【题型】解答题　【知识点】平面几何　【难度】easy
如图，$\triangle ABC$为直角三角形，$\angle C=90^\circ$，直角边$BC$与半圆$O$交于点$E$，$OA \perp AC$，$BA$平分$\angle CBD$，$BD$是半圆$O$的直径．

\vspace{3pt}
\noindent
(1)求证：$AC$与半圆$O$相切；

\noindent
(2)若$BD=12$，$BE=8$，求$AC$的长．
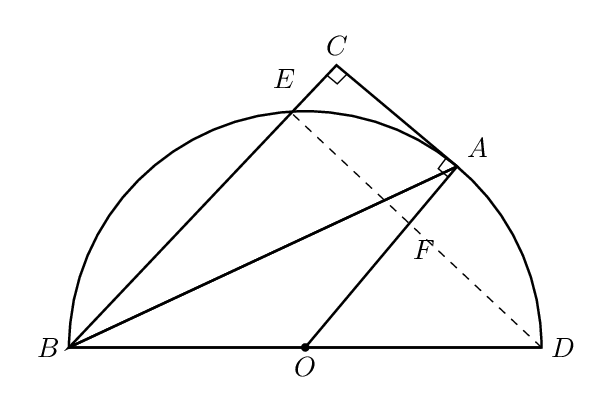
【解答】
\vspace{8pt}
\noindent
\textbf{【答案】}
(1)见解析；
(2)$2\sqrt{5}$

\vspace{3pt}
\noindent
\textbf{【分析】}
(1) 证明$OA \parallel BC$，$\angle OAB = \angle ABD$，得到$OA=OB$，$OA$为半径，即可得证；

(2) 连接$DE$，交$OA$于点$F$，证明四边形$ACEF$为矩形，得到$AC=EF$．由勾股定理可得$DE=\sqrt{BD^2-BE^2}=\sqrt{12^2-8^2}=4\sqrt{5}$，即得结论．

\vspace{5pt}
\noindent
\textbf{【详解】}
(1) 证明：$\because OA \perp AC$，即$\angle CAO=90^\circ$，

$\therefore \angle C + \angle CAO = 180^\circ$，

$\therefore OA \parallel BC$，

$\therefore \angle CBA = \angle OAB$．

\noindent
$\because BA$平分$\angle CBD$，

$\therefore \angle CBA = \angle ABD$，

$\therefore \angle OAB = \angle ABD$，

$\therefore OA=OB$，即$OA$为半径，

$\therefore AC$与半圆$O$相切．

\vspace{5pt}
(2) 解：如图，连接$DE$，交$OA$于点$F$．

\noindent
$\because BA$平分$\angle CBD$，$AC \perp BC$，$BD$为半圆$O$的直径，

$\therefore \overset{\frown}{AE} = \overset{\frown}{AD}$，$OA \perp DE$，$EF = DF$，$\angle BED = 90^\circ$，

$\therefore$四边形$ACEF$为矩形，

$\therefore AC = EF$．

\noindent
由勾股定理可得$DE = \sqrt{BD^2 - BE^2} = \sqrt{12^2 - 8^2} = 4\sqrt{5}$，

$\therefore AC = \dfrac{1}{2}DE = 2\sqrt{5}$．

\vspace{5pt}
\noindent
\textbf{【点睛】}本题考查圆与三角形综合，熟练掌握圆周角定理，切线的判定和性质，解直角三角形，矩形判定和性质，垂径定理，勾股定理，是解题的关键．
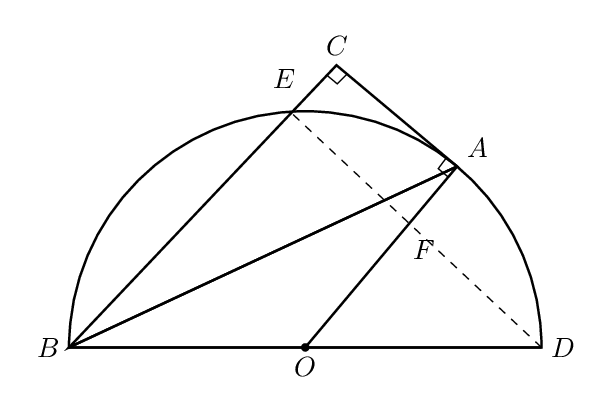